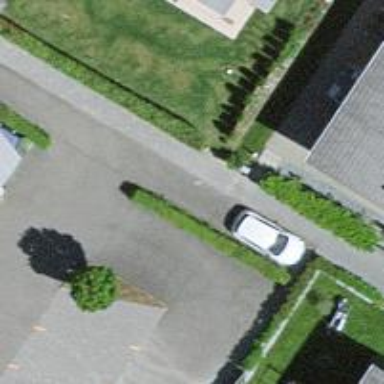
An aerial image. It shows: Hedge acting as barrier.